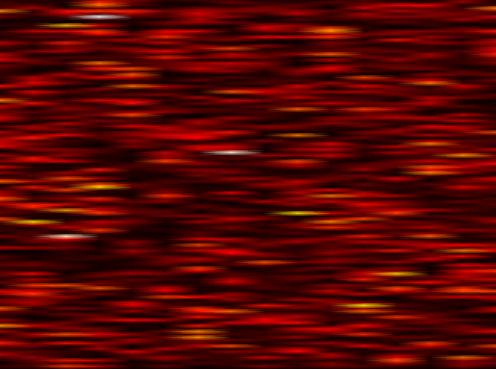
Label: UFMC